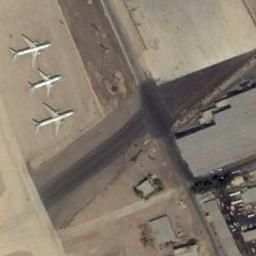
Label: airplane